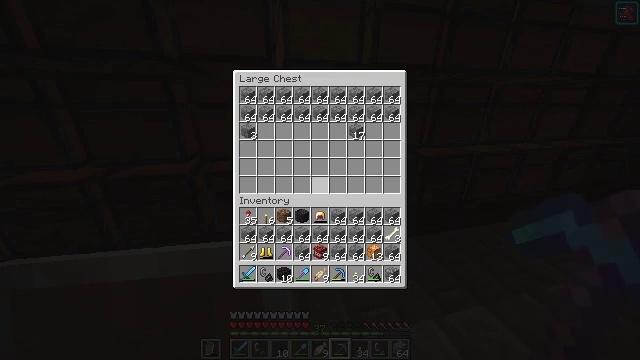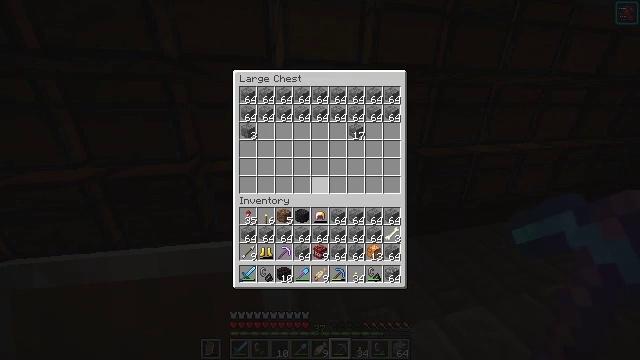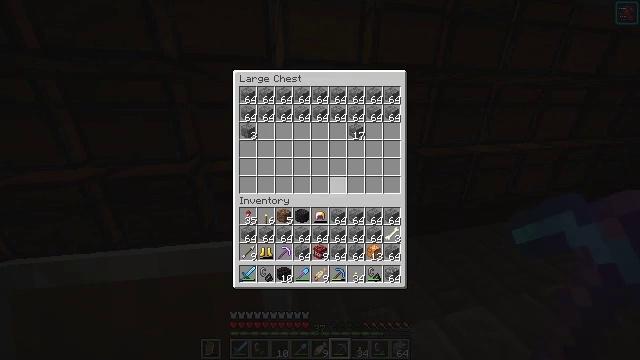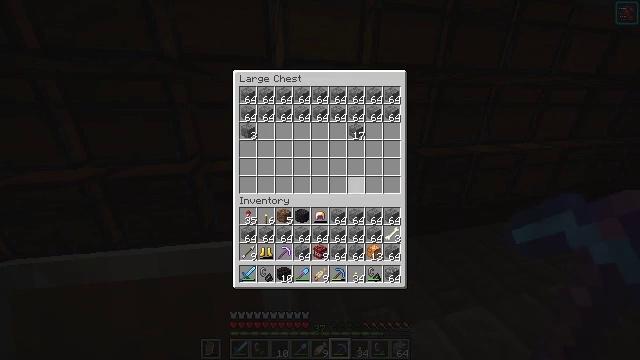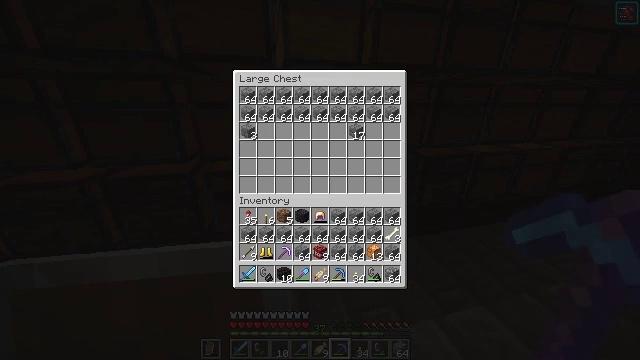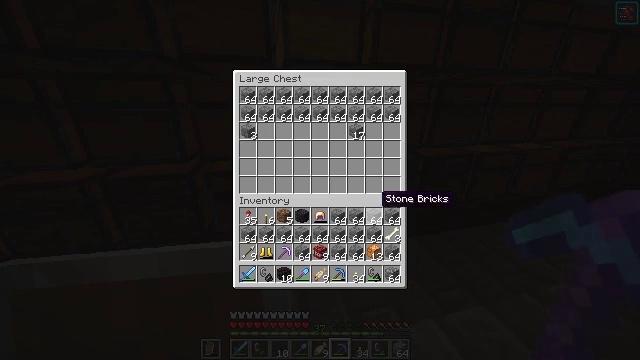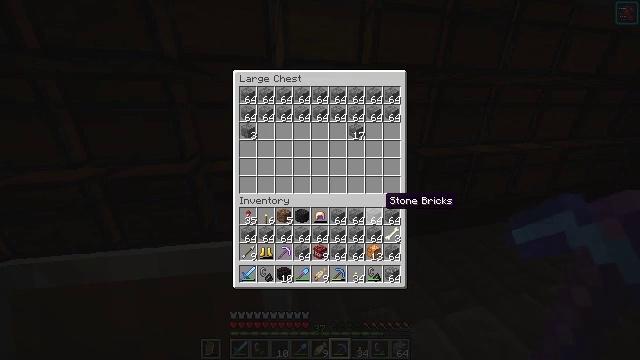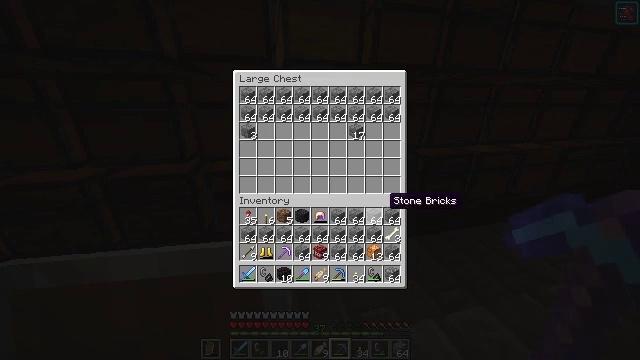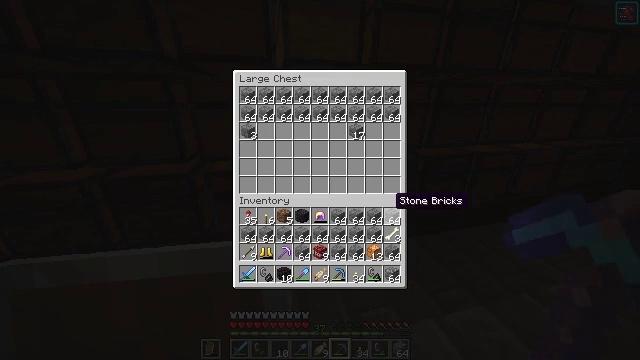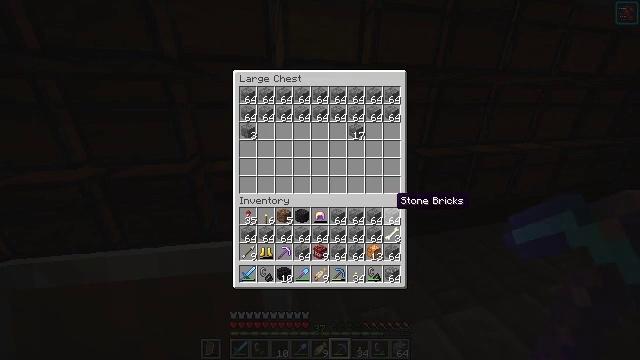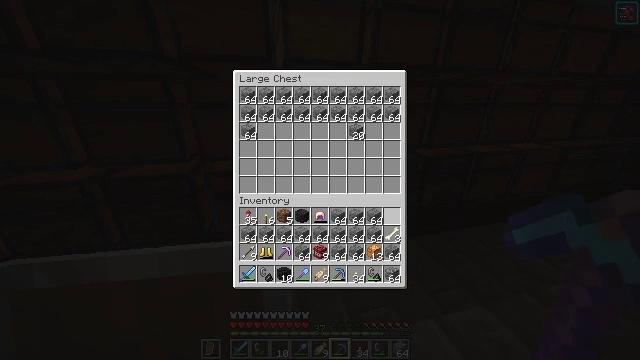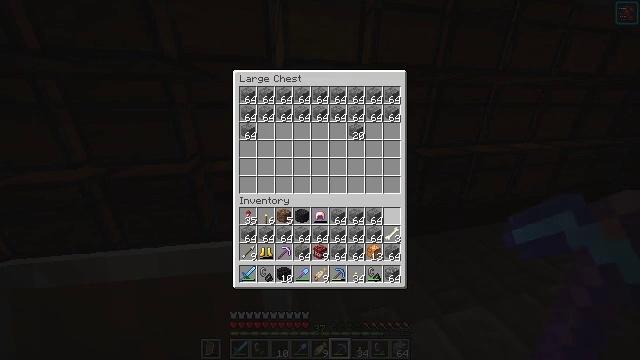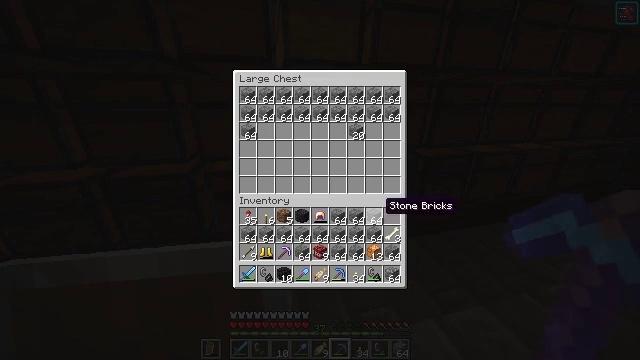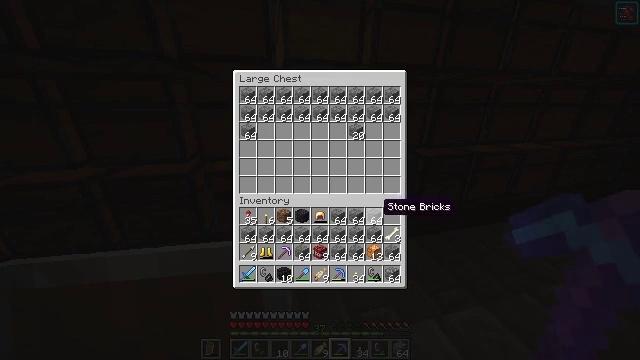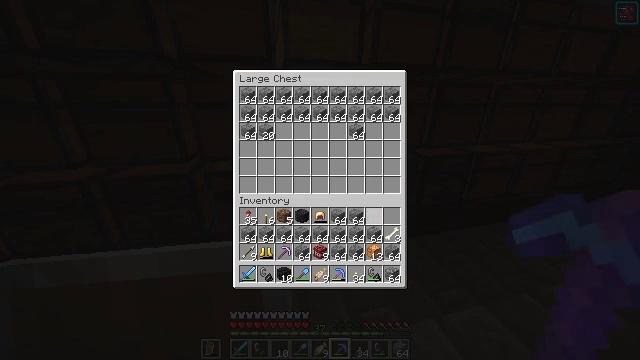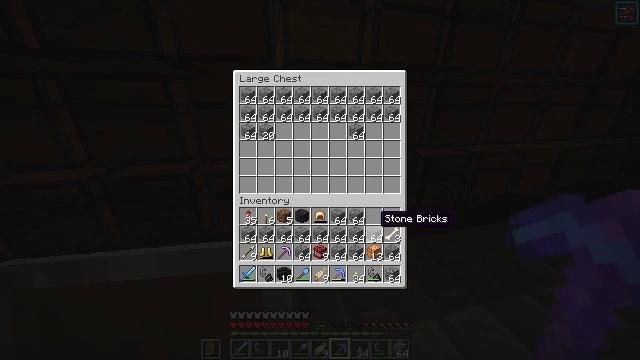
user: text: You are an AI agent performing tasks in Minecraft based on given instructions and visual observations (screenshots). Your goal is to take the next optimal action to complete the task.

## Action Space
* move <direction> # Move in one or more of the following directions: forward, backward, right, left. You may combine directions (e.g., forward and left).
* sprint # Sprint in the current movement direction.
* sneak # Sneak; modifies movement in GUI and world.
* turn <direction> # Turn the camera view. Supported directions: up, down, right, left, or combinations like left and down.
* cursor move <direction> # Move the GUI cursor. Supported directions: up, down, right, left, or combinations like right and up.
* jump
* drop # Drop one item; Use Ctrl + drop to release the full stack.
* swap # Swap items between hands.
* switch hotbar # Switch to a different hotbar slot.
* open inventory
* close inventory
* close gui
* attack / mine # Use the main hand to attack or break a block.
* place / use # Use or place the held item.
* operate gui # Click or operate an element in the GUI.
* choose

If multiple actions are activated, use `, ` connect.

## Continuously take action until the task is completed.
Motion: motion action
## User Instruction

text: Mine crimson fungus from the ground in the Nether.
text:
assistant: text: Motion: sneak, cursor move right
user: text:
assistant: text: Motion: sneak, cursor move right
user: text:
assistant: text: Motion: sneak, cursor move right and down
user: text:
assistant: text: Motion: sneak, cursor move right and down
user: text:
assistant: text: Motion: sneak
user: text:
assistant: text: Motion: sneak
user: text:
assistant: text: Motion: sneak
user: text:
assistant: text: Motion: sneak
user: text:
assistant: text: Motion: sneak
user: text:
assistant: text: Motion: sneak, choose
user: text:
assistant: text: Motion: sneak, choose
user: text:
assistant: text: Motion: sneak, cursor move left
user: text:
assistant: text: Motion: sneak
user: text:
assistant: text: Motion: sneak, choose
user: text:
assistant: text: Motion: sneak, cursor move down
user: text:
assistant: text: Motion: sneak
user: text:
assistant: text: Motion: sneak
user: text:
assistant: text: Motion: sneak
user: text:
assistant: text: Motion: sneak, cursor move left, choose
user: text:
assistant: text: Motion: sneak, choose
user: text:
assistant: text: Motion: sneak
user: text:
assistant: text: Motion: sneak
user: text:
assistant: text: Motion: sneak
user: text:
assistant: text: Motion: sneak, choose
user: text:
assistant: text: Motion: sneak, cursor move up, choose
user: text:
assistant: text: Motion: sneak, cursor move up, choose
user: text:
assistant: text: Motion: sneak, choose
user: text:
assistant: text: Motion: sneak
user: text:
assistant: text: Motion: sneak, cursor move down
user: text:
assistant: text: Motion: sneak